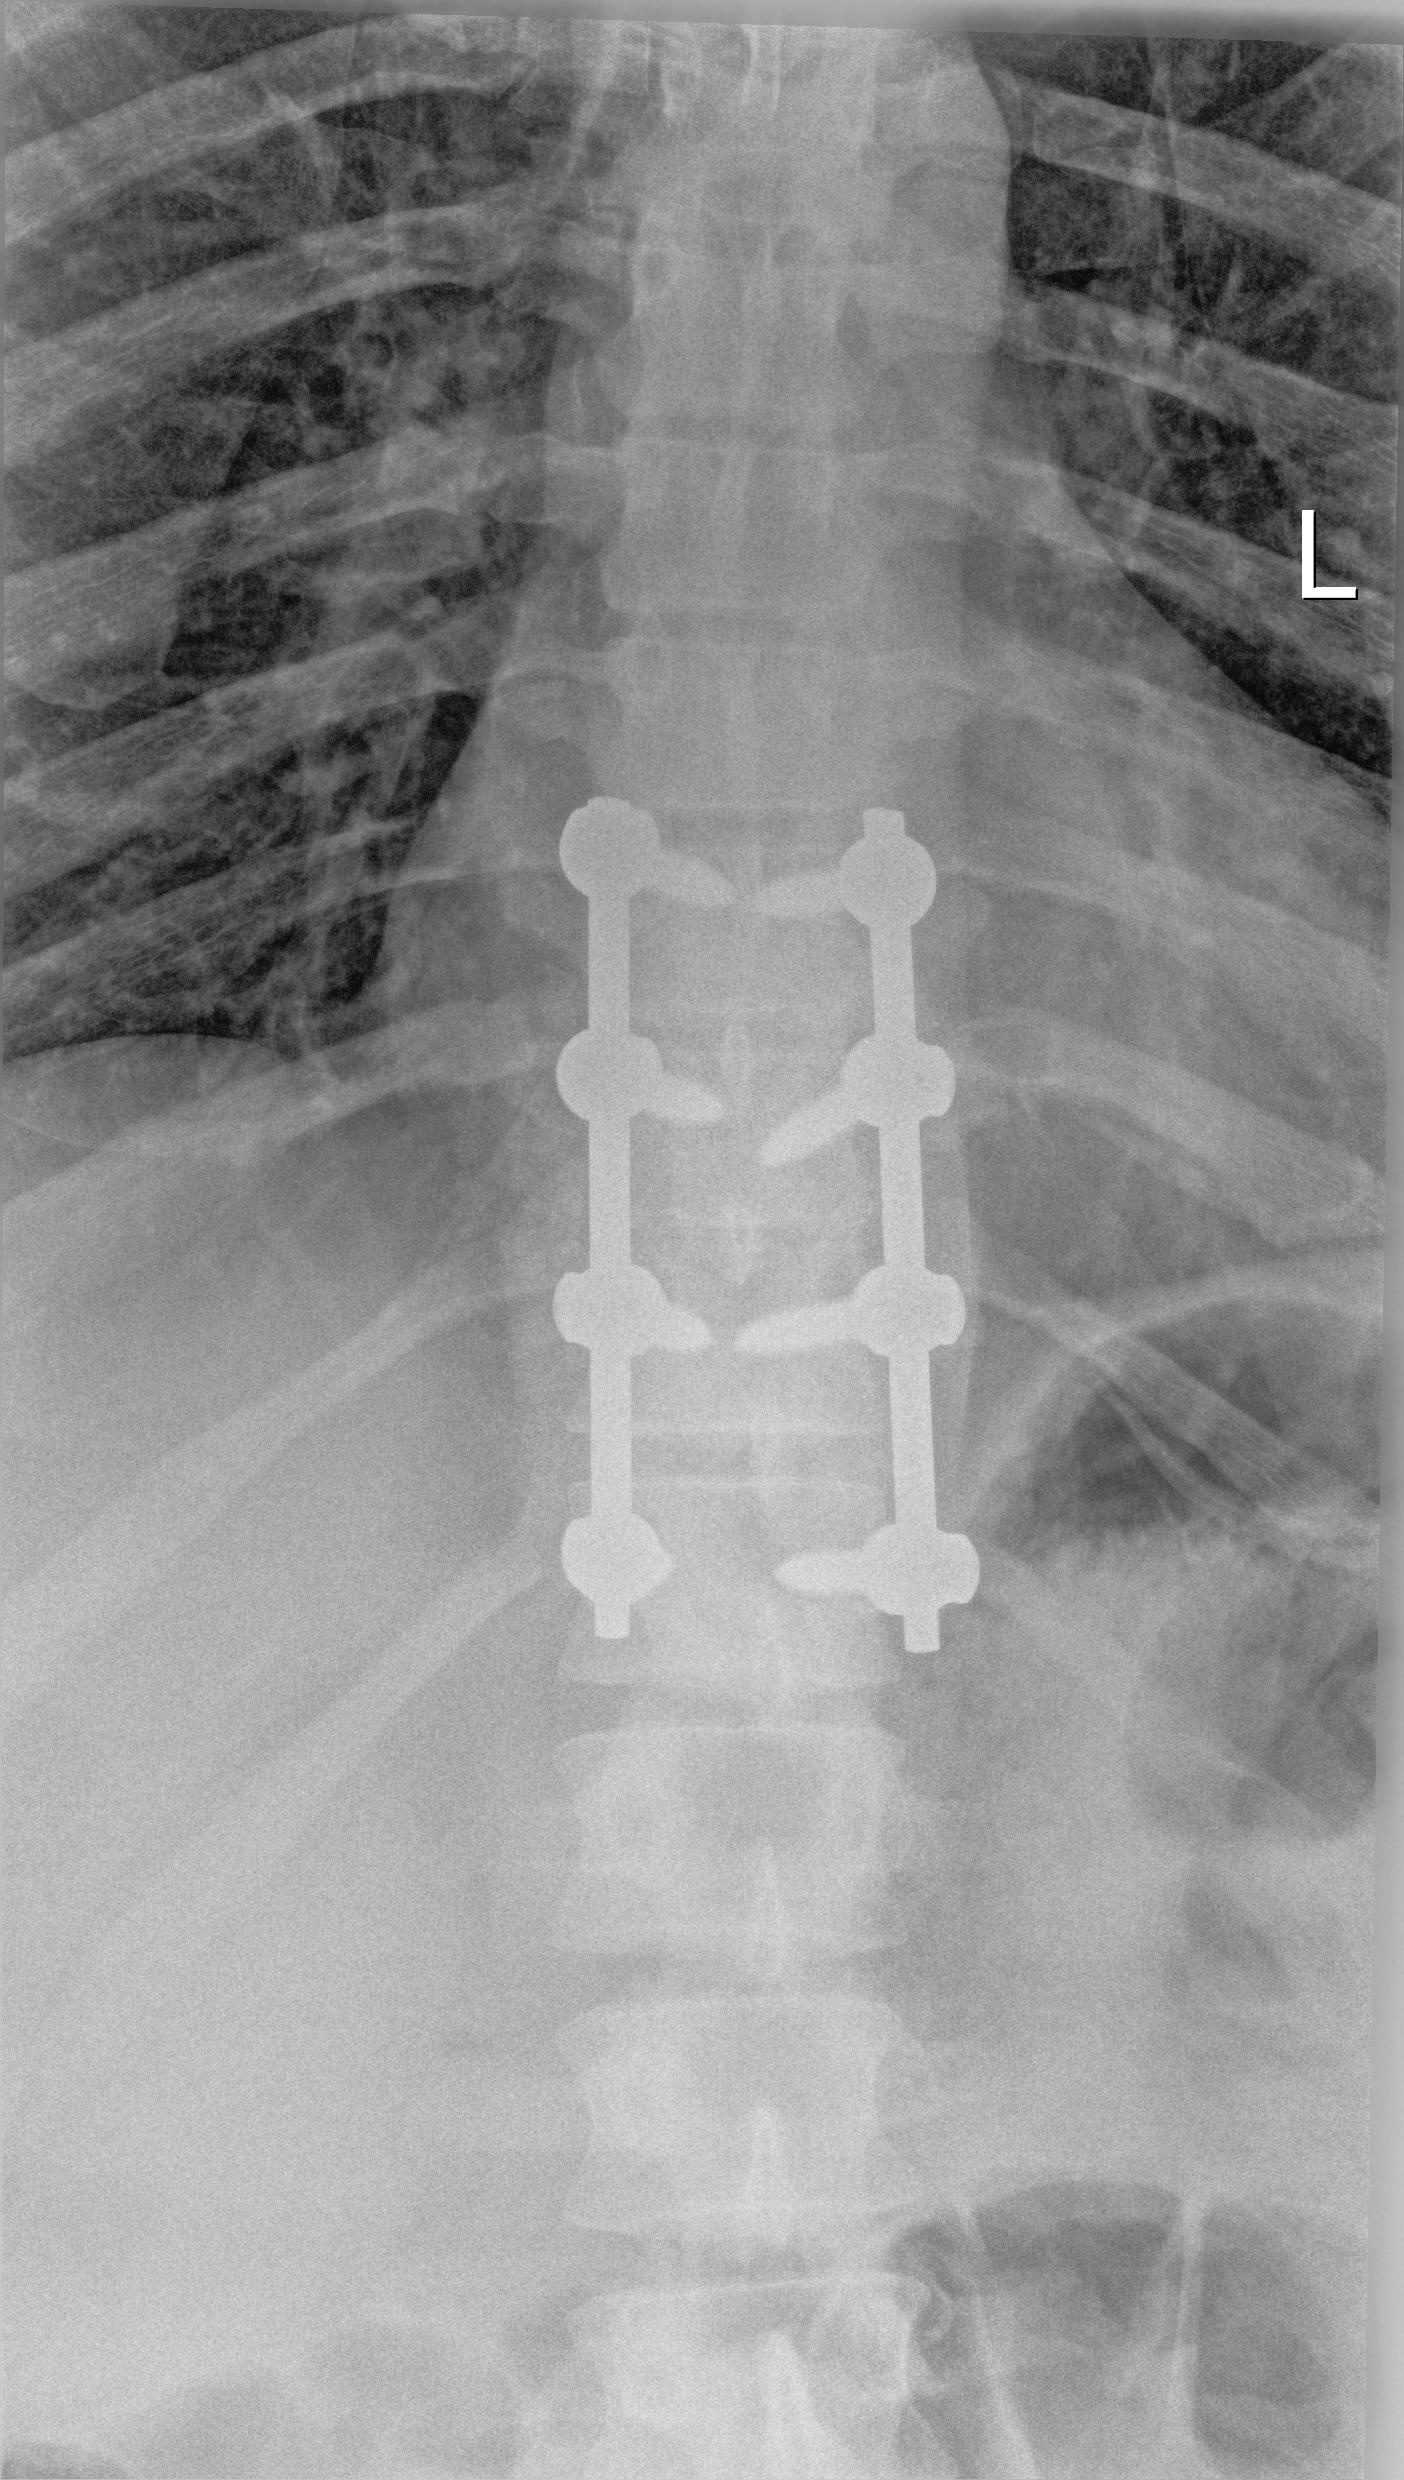
View: AP
Implant manufacturer: Styker everest (K2M)